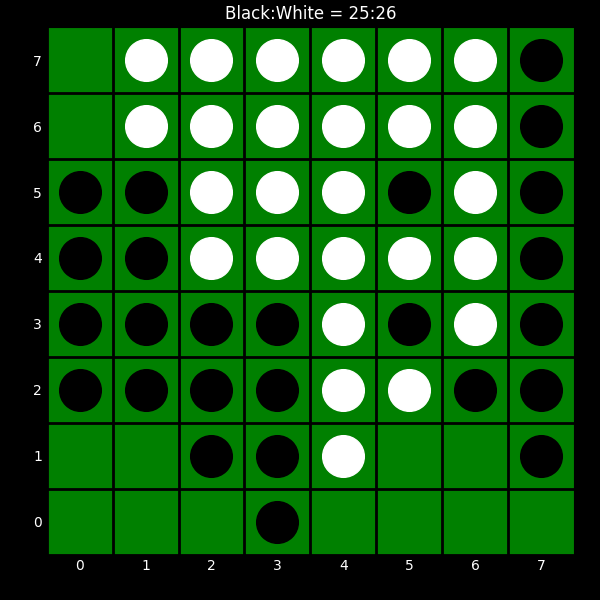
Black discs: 25
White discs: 26